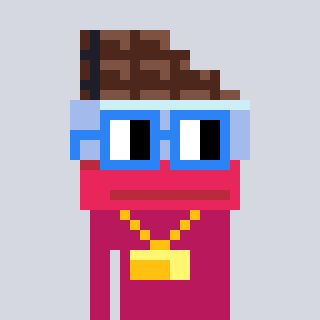
a pixel art character with square blue glasses, a chocolate-shaped head and a darkpink-colored body on a cool background